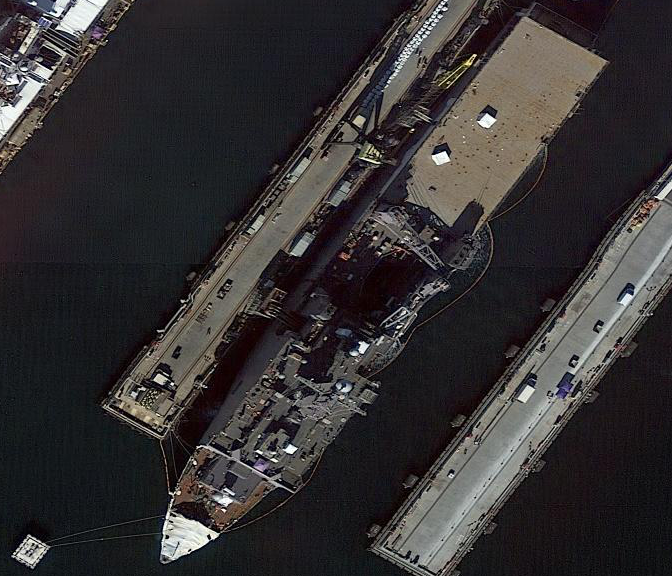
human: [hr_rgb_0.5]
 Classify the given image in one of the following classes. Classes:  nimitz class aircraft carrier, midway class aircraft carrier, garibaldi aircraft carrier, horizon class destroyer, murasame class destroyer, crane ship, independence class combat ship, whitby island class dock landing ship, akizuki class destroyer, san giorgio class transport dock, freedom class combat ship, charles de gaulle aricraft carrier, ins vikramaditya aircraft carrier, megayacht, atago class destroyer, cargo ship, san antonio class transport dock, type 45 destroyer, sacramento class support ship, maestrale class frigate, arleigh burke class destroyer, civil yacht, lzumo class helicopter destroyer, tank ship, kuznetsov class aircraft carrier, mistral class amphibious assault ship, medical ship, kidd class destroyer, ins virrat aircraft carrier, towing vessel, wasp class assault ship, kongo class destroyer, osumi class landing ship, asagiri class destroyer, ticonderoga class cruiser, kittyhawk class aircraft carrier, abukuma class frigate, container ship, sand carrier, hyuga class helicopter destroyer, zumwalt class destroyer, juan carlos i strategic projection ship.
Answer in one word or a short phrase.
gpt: Whitby Island class dock landing ship